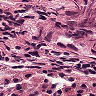
Metastatic tissue present: yes